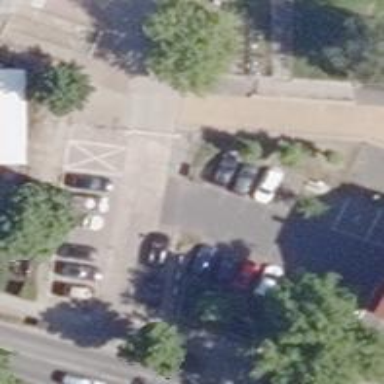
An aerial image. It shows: Normal parking space available at the amenity.